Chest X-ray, PA view. Patient: 54 years old, sex F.
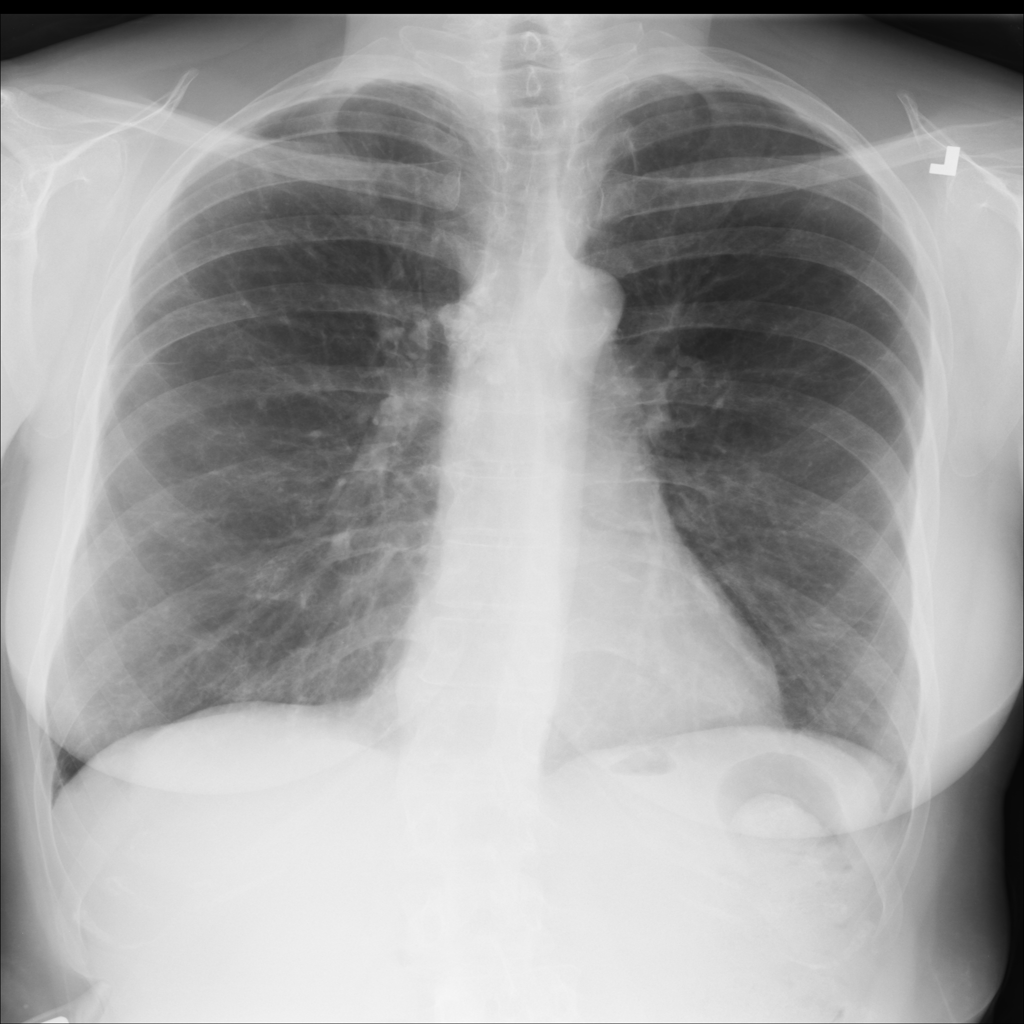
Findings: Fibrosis